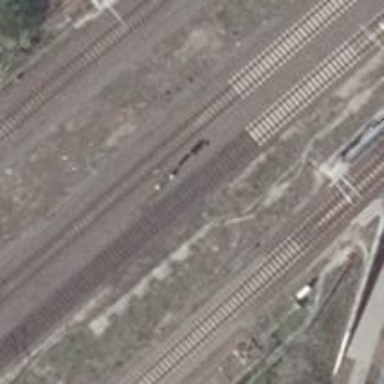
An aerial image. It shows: Railway signal.